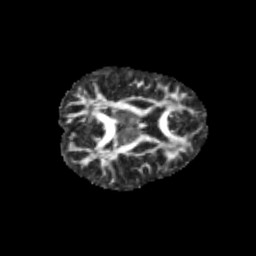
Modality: FA
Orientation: axial
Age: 11
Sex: female
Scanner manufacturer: siemens
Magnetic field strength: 3 T
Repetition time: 3.8 s
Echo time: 0.07 s